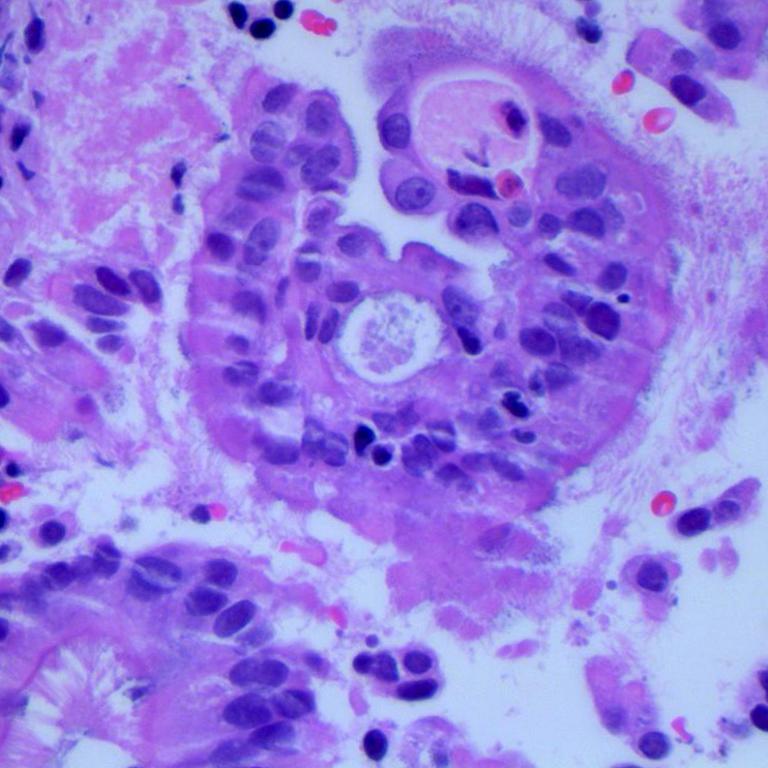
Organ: lung
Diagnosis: adenocarcinomas